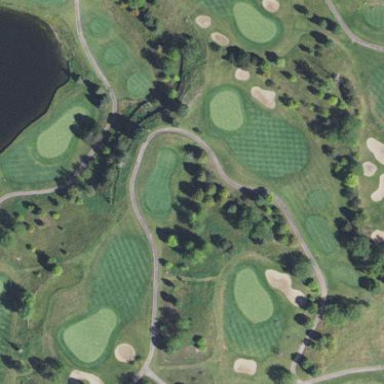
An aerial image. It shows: Golf course.